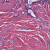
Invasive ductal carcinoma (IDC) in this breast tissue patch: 1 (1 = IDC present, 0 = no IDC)